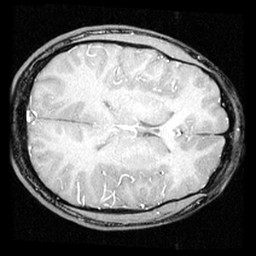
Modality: inplaneT1
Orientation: axial
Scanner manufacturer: ge
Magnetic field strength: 3 T
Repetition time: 0.2 s
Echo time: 0.0036 s